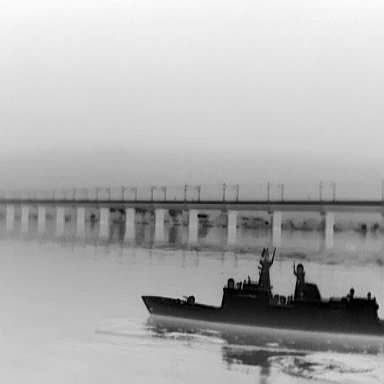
There is a warship in the infrared image.